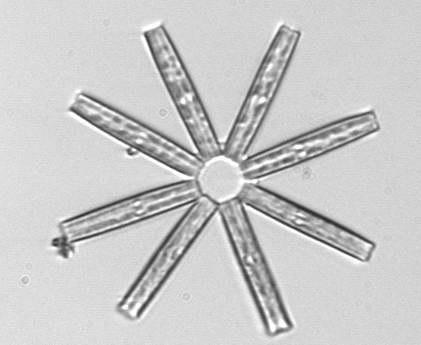
Label: Thalassionema